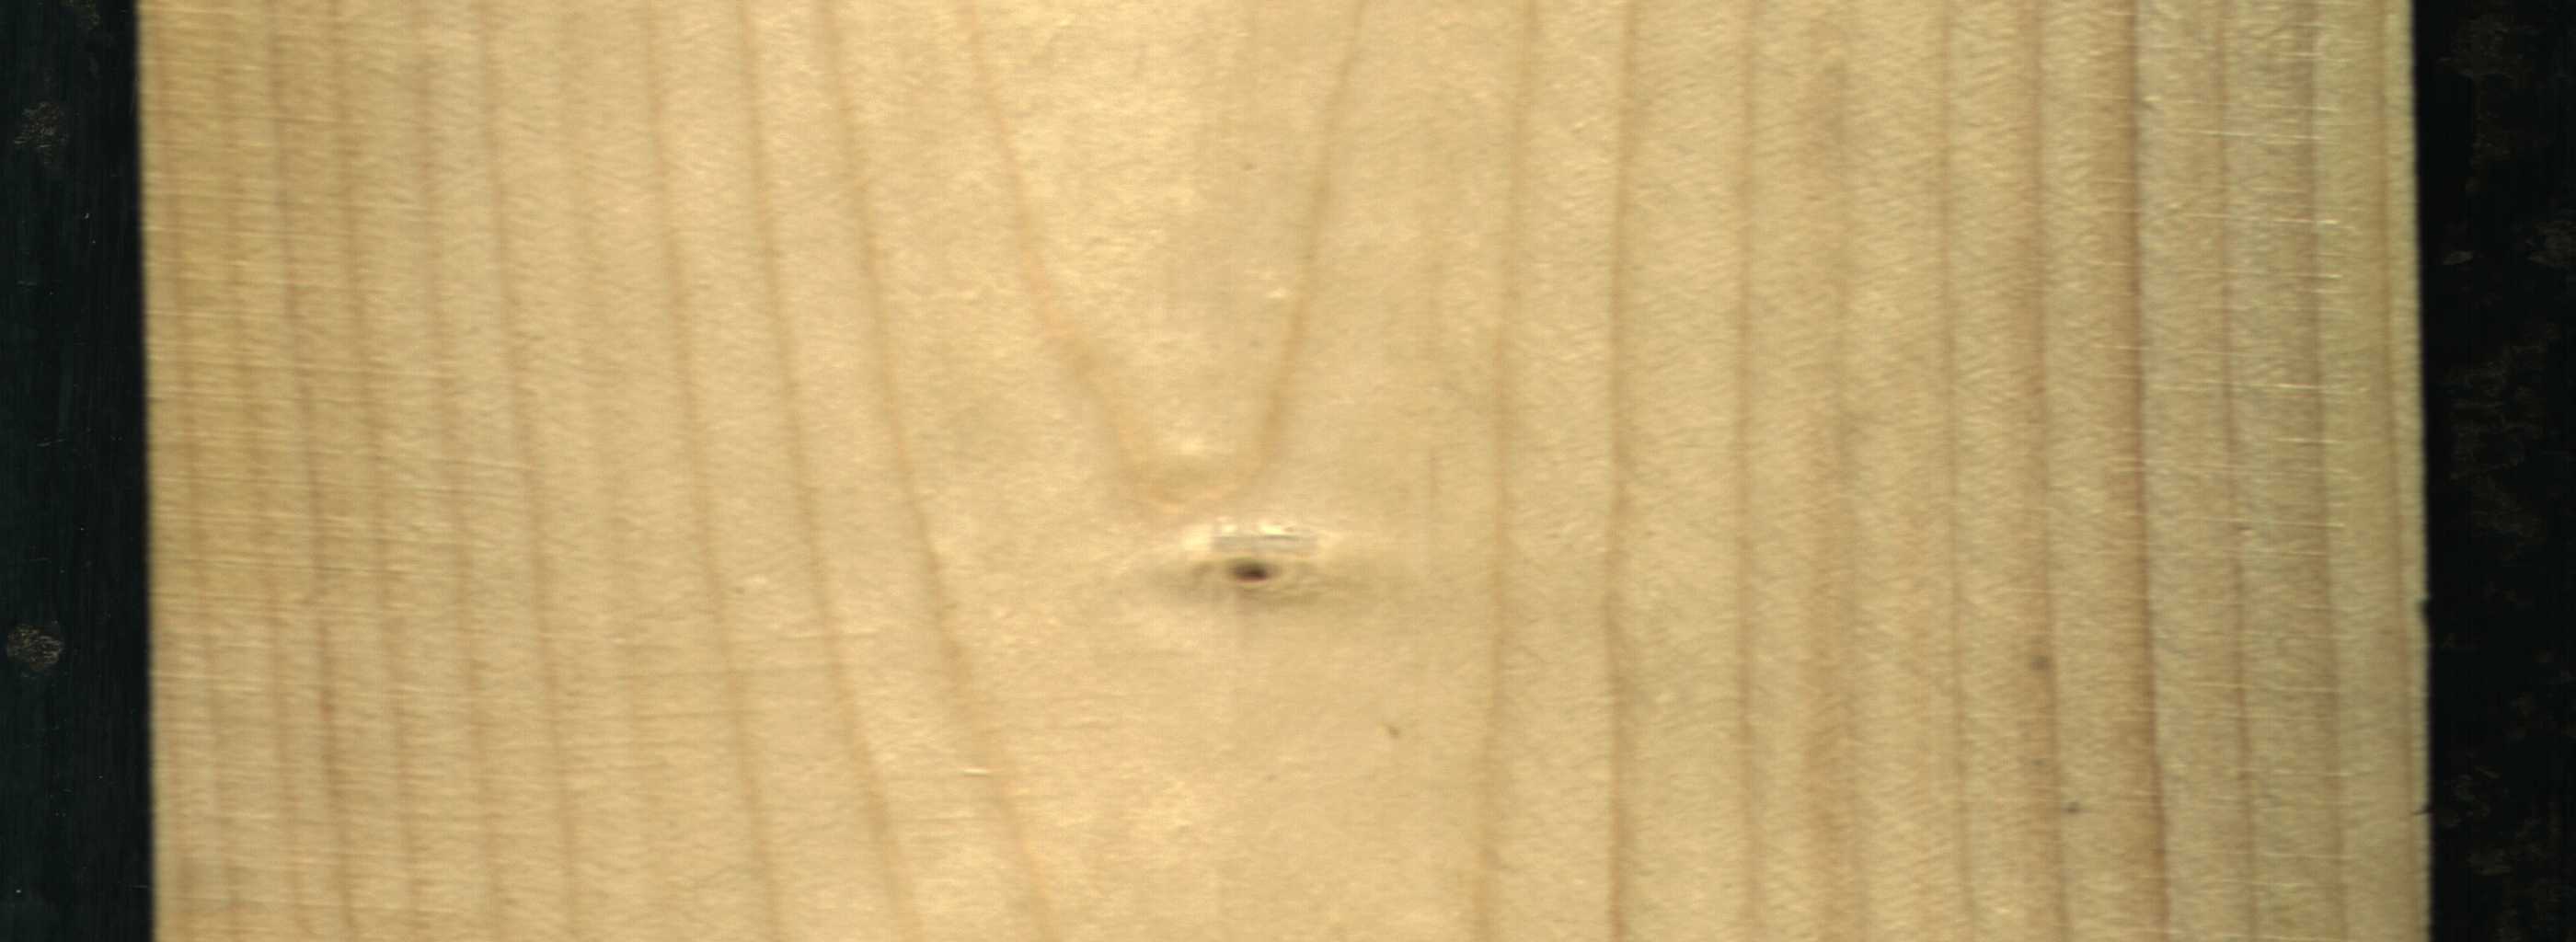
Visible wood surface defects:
Live_Knot